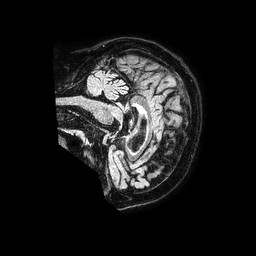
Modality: FLAIR
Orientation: sagittal
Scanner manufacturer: philips
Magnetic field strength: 1.5 T
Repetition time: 4.8 s
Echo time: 0.3 s